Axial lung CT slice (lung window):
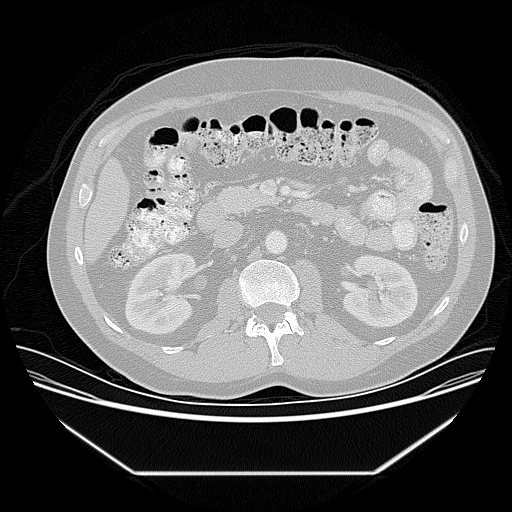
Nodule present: no